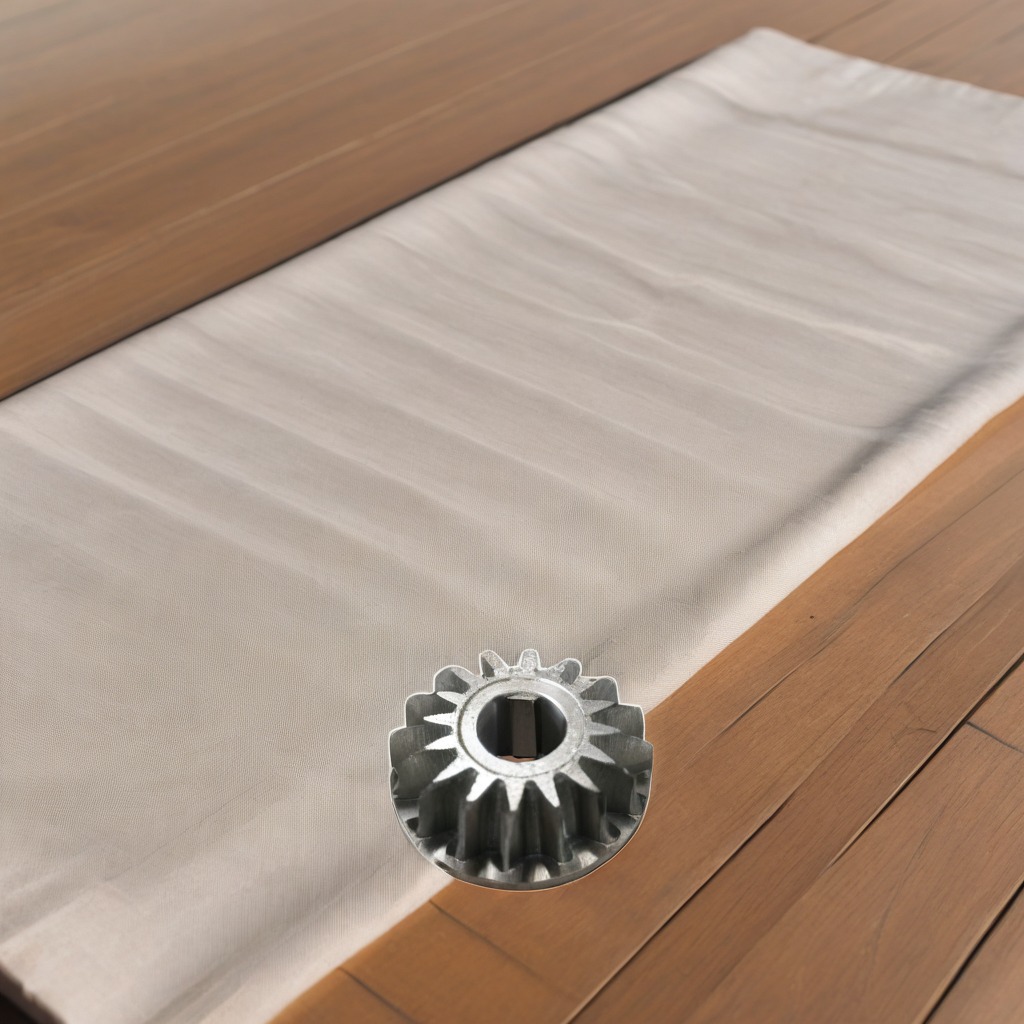
A steel gear with teeth is lying on a wooden table in an outdoor workshop during daytime bright natural light soft shadows worn but beneath the cloth.